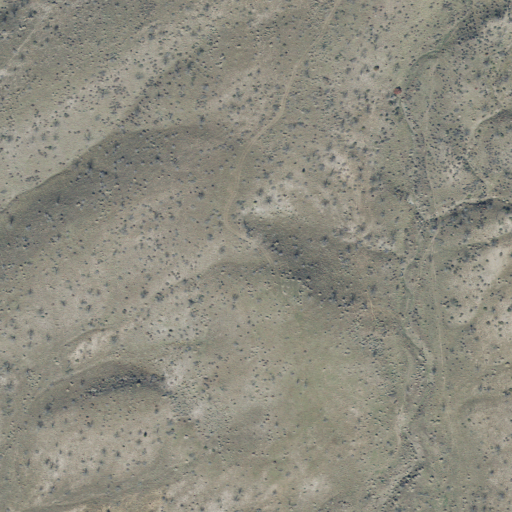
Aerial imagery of valley in Utah named Riley Canyon containing only shrub